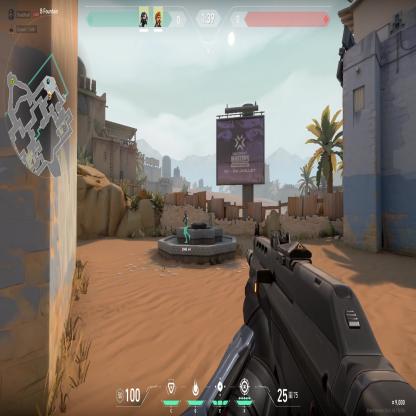
Label: teammate